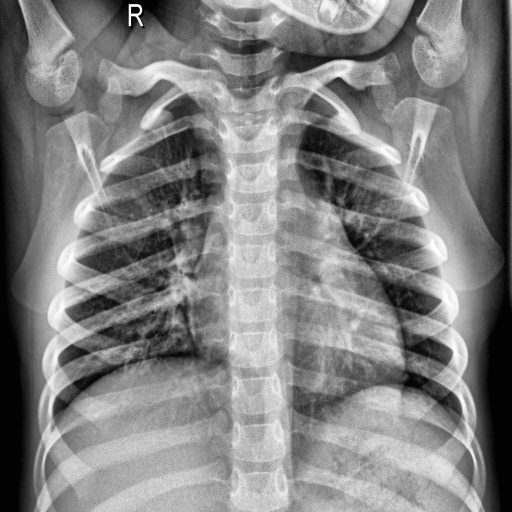
Finding: NORMAL